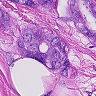
Metastatic tissue present: yes